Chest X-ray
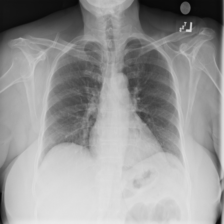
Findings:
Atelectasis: negative
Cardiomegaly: negative
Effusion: negative
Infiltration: negative
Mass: negative
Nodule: negative
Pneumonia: negative
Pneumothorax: negative
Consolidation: negative
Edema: negative
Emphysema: negative
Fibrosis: negative
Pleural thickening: negative
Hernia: negative